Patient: sex F, age 53
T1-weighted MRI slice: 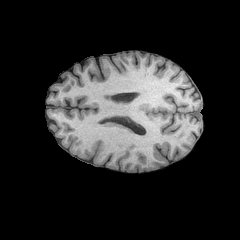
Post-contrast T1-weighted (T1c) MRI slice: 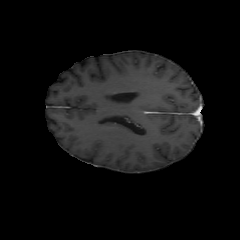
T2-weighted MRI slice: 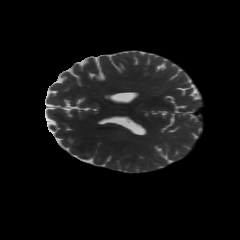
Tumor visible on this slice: no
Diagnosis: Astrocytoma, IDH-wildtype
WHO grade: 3